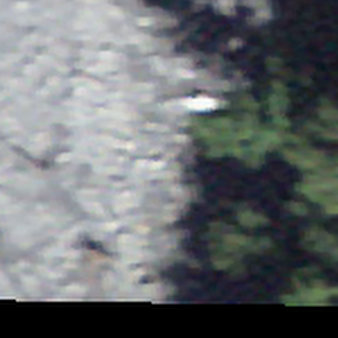
Label: other